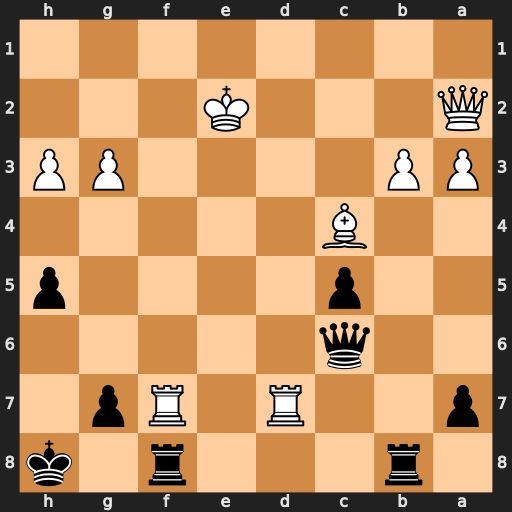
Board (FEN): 1r3r1k/p2R1Rp1/2q5/2p4p/2B5/PP4PP/Q3K3/8
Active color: b
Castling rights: -
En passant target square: -
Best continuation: Qg2+ Kd1 Qxa2